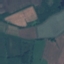
Land use / land cover class: Pasture